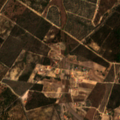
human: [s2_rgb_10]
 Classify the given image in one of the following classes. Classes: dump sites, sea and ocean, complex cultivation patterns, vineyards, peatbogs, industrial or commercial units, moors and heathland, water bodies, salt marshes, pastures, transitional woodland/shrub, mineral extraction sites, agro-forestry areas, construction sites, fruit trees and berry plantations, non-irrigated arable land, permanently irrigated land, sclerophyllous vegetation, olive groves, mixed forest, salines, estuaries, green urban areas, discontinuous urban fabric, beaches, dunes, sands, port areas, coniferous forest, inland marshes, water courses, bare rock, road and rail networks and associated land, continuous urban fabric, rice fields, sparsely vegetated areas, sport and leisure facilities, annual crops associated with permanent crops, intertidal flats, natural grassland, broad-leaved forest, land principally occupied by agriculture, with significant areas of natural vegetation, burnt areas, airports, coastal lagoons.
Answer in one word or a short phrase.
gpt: pastures, complex cultivation patterns, broad-leaved forest, coniferous forest, mixed forest, transitional woodland/shrub